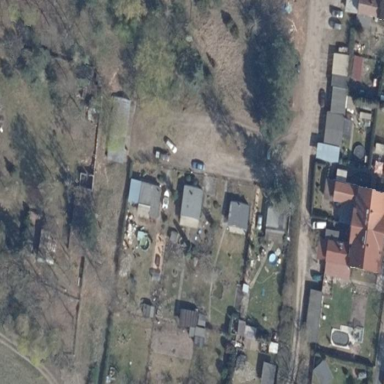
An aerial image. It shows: Allotments area.